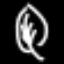
Label: leaf